Question: Given the following four-coloring problem graph, where part of the region has been pre-colored, how many coloring combinations are there for the remaining region?
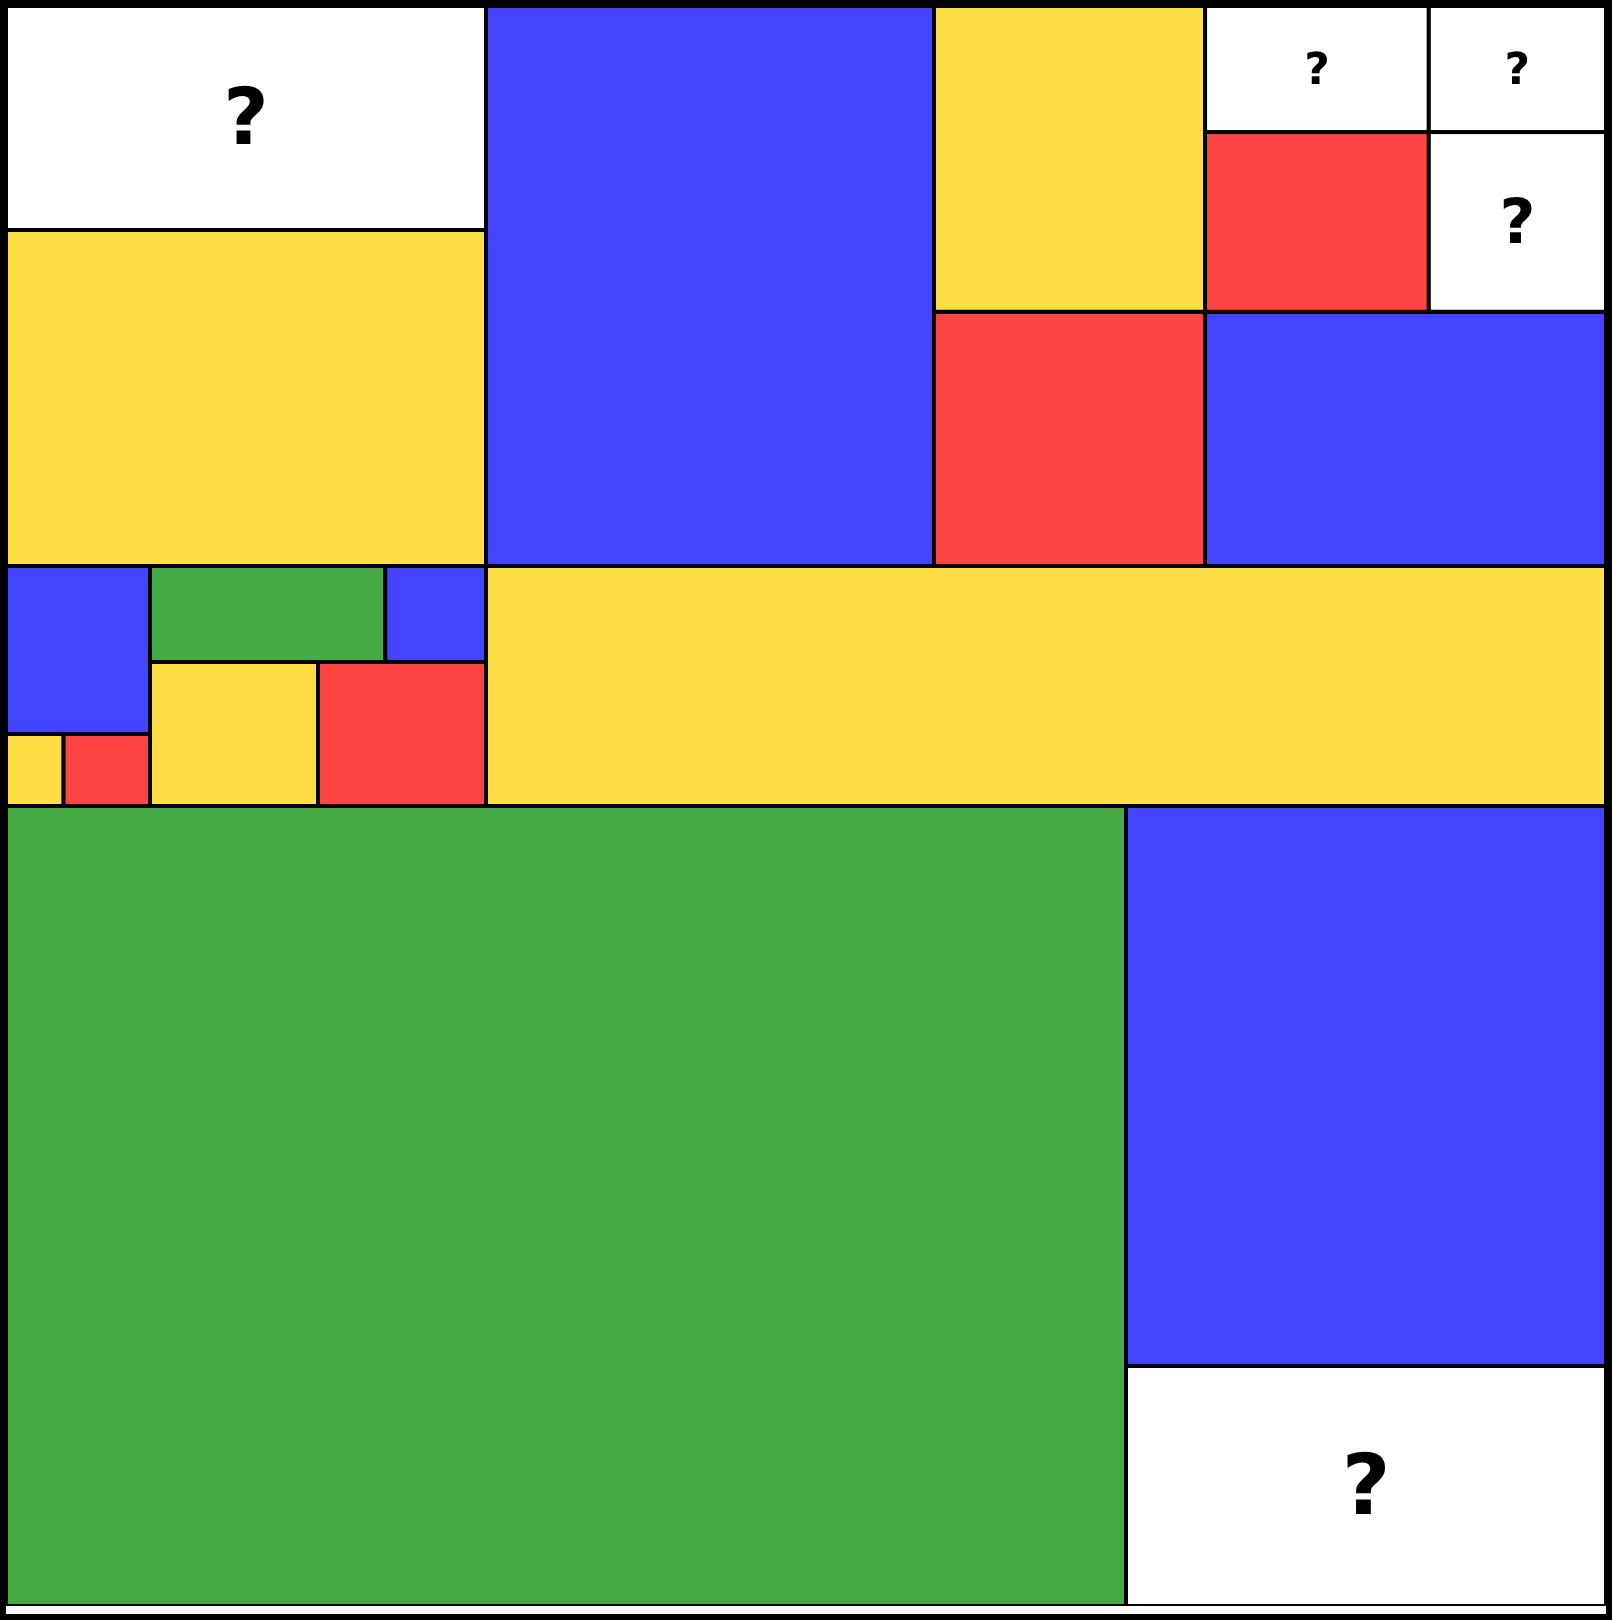
Answer: 36